Interaction volume radius: 5 \u00c5
Interaction volume height: 15 \u00c5
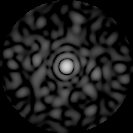
Disorder parameter: 0.8839